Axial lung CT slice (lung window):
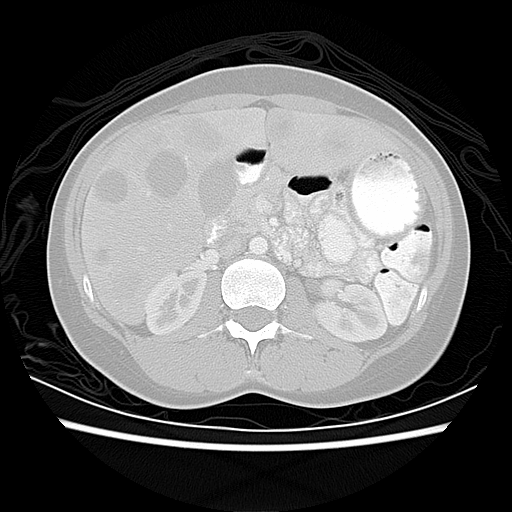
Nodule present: no